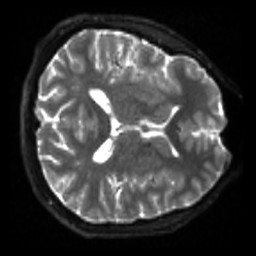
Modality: sbref
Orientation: axial
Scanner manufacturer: siemens
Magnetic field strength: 3 T
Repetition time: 4 s
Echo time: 0.0594 s